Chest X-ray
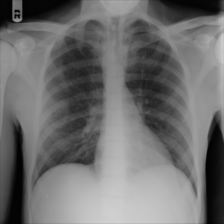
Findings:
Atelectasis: negative
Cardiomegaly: negative
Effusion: negative
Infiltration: negative
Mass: positive
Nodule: negative
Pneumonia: negative
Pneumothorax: negative
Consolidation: negative
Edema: negative
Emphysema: negative
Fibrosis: negative
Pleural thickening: negative
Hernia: negative